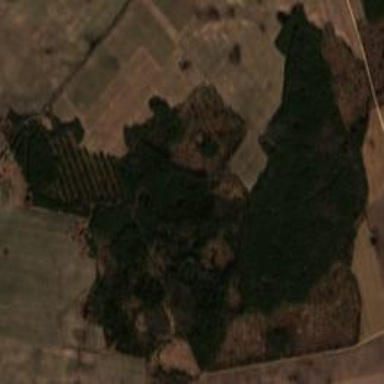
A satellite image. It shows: The outer border of the forest.